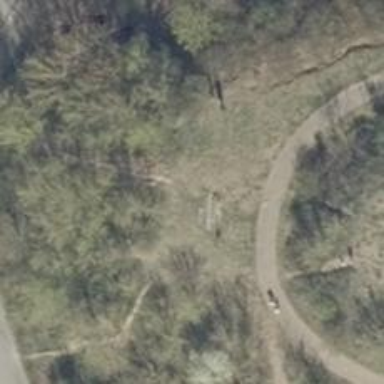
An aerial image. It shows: Path on the ground.